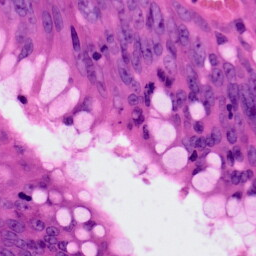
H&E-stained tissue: Colon